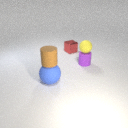
small brown rubber cylinder above large blue rubber sphere